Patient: sex M, age 55
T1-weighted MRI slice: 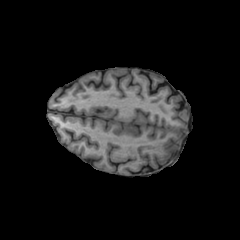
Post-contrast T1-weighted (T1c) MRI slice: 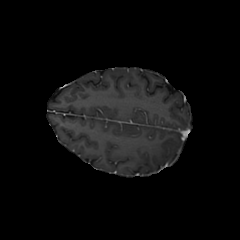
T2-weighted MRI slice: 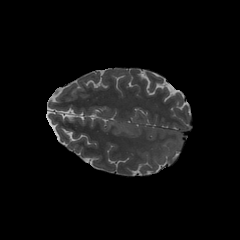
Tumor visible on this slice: no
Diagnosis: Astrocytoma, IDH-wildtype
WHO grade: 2